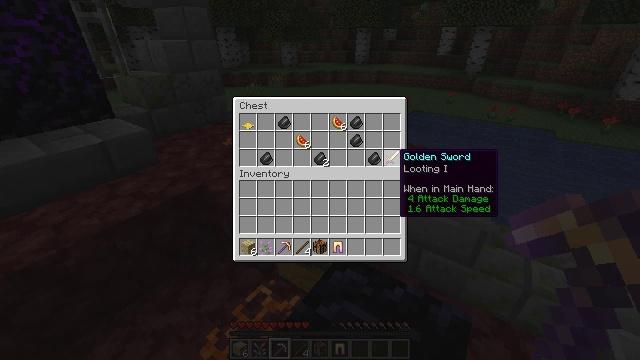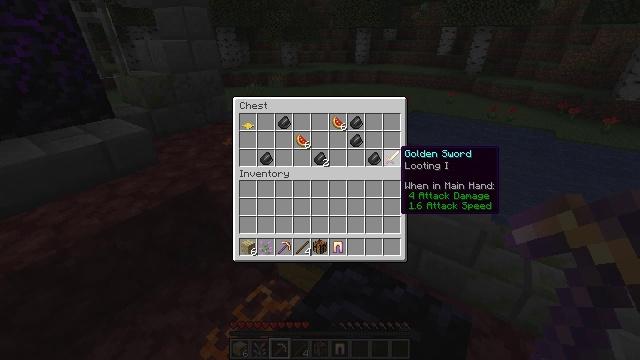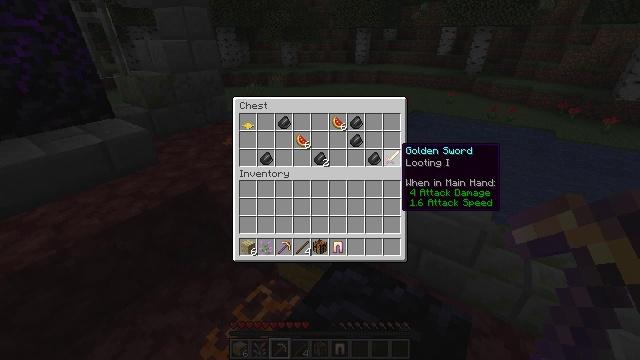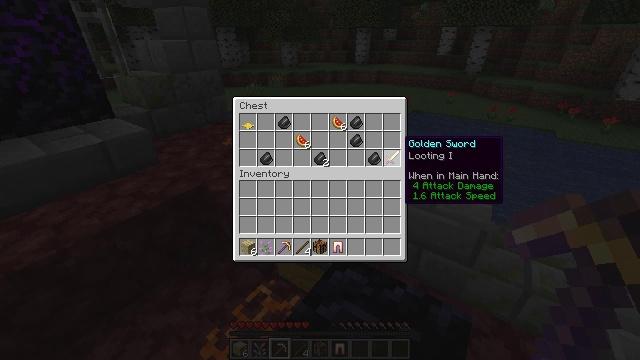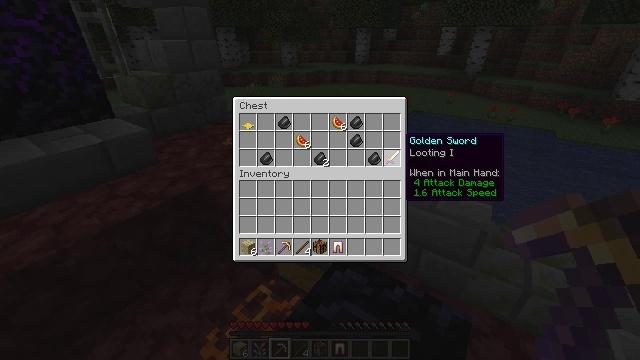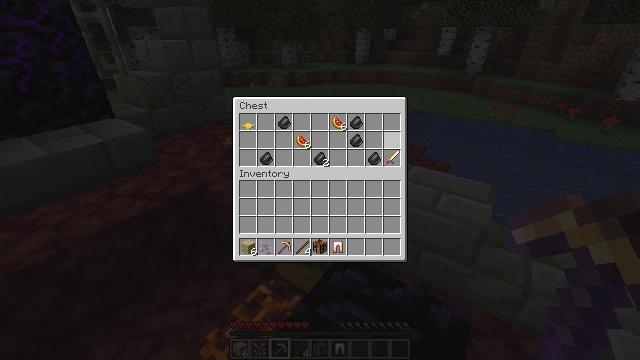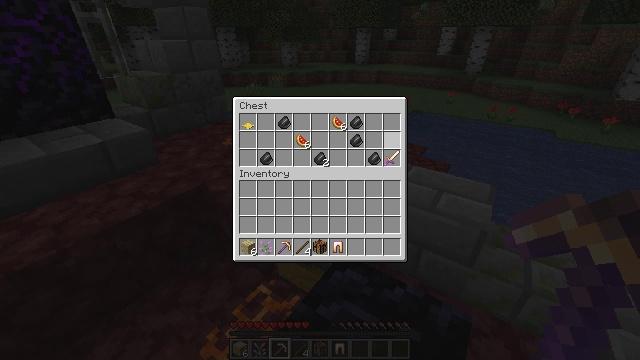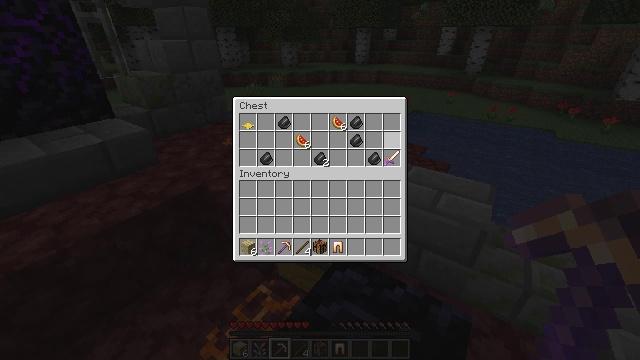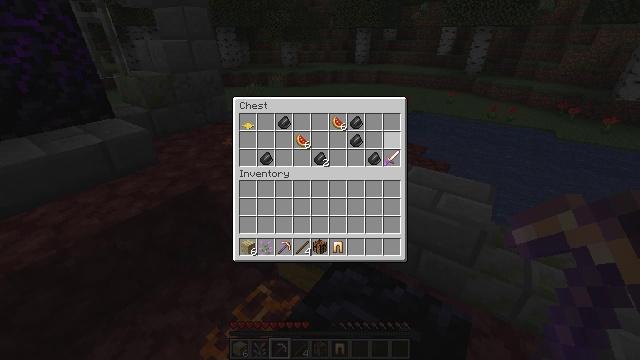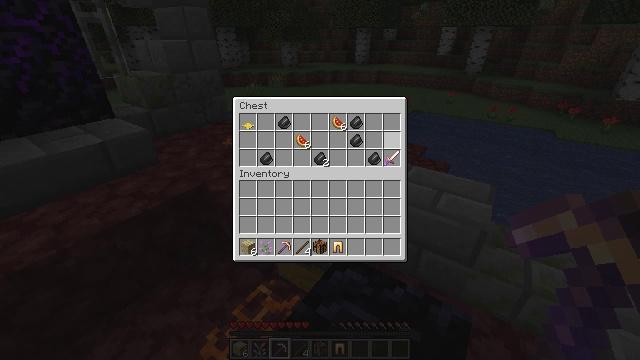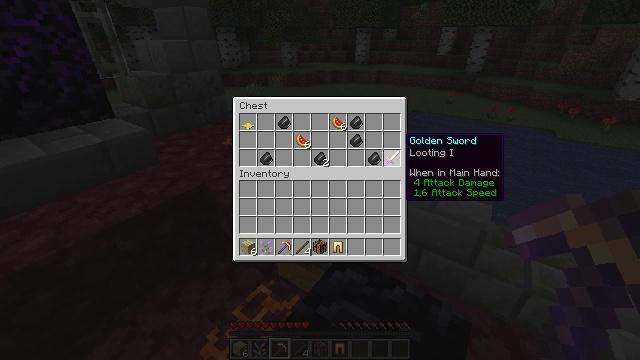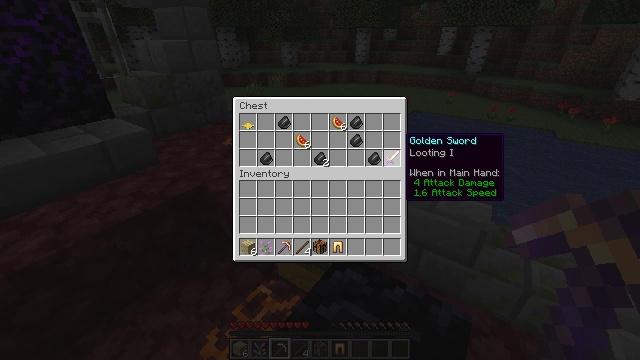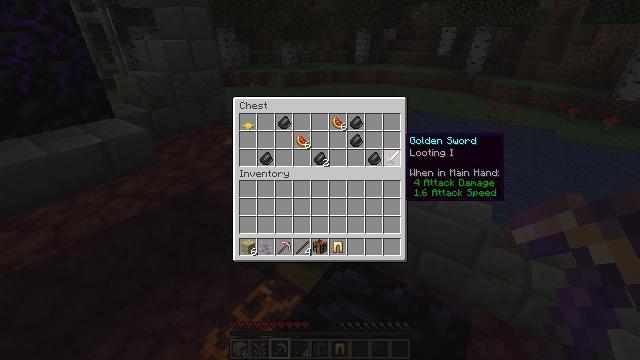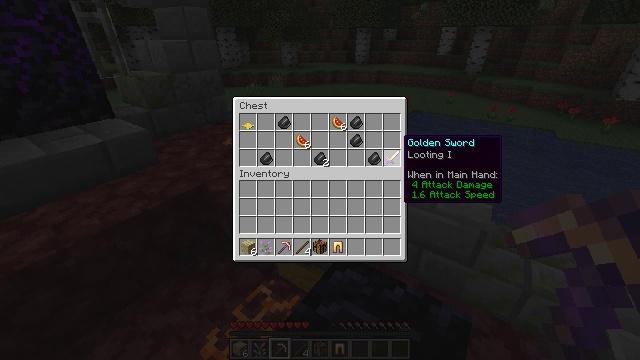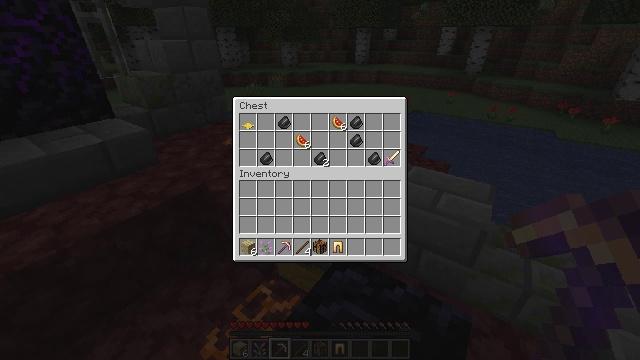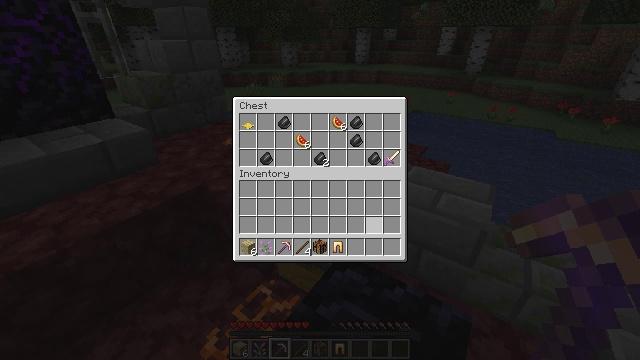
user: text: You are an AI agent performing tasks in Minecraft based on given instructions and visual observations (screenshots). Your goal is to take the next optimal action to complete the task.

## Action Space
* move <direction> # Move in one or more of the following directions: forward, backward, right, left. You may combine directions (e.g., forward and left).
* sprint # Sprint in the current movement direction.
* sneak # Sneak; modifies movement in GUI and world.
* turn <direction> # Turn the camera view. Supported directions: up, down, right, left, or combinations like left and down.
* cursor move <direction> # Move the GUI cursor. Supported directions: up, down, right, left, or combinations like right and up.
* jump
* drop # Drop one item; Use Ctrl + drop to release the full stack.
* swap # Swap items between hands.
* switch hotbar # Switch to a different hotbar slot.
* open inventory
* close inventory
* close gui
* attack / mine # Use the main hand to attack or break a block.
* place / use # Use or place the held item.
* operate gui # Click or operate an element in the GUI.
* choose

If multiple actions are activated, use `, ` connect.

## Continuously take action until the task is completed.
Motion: motion action
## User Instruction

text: Hunt a chicken.
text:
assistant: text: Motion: no_op
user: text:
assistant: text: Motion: no_op
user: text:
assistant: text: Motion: turn up
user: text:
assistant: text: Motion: no_op
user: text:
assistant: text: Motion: no_op
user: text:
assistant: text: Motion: no_op
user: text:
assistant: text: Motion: attack / mine
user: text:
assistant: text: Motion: attack / mine
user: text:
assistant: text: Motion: attack / mine
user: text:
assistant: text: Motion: no_op
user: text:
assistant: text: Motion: no_op
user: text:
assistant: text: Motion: no_op
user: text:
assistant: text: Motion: no_op
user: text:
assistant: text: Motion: turn left and down
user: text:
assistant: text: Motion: turn left and down
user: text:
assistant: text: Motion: turn down
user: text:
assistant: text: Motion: no_op
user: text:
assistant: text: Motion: no_op
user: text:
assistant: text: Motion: no_op
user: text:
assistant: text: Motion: no_op
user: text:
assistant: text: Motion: no_op
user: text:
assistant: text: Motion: no_op
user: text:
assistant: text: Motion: turn right and up
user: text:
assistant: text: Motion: turn up
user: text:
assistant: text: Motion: turn up
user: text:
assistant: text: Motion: turn up
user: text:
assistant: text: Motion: turn up
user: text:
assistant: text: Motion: no_op
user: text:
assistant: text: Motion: no_op
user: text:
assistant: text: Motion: no_op